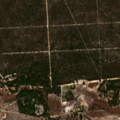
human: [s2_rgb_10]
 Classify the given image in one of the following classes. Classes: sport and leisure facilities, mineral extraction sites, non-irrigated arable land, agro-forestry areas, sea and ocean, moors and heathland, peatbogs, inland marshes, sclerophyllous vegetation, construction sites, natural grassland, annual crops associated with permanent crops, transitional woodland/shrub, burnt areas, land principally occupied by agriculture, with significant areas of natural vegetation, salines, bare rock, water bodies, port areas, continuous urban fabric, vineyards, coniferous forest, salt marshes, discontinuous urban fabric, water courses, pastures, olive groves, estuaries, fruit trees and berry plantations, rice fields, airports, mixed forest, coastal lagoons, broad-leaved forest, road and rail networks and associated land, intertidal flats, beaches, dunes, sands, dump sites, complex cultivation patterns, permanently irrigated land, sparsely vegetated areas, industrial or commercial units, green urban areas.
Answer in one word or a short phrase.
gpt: complex cultivation patterns, coniferous forest, transitional woodland/shrub